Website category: university
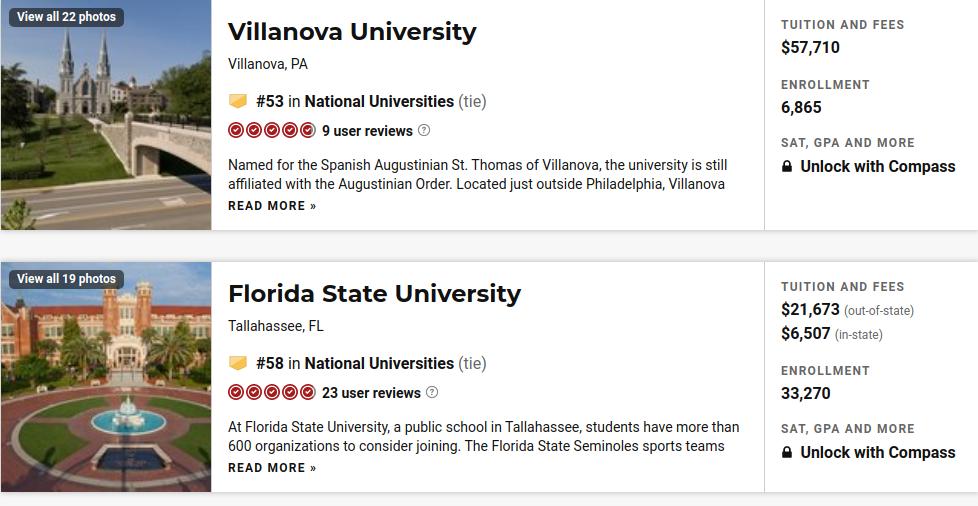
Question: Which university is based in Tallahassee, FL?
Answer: Florida State University

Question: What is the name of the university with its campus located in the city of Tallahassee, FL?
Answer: Florida State University

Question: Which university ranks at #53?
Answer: Villanova University

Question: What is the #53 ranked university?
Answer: Villanova University

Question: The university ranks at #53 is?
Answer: Villanova University

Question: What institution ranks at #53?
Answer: Villanova University

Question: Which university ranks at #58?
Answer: Florida State University

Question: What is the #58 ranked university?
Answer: Florida State University

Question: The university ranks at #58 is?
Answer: Florida State University

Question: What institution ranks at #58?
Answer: Florida State University